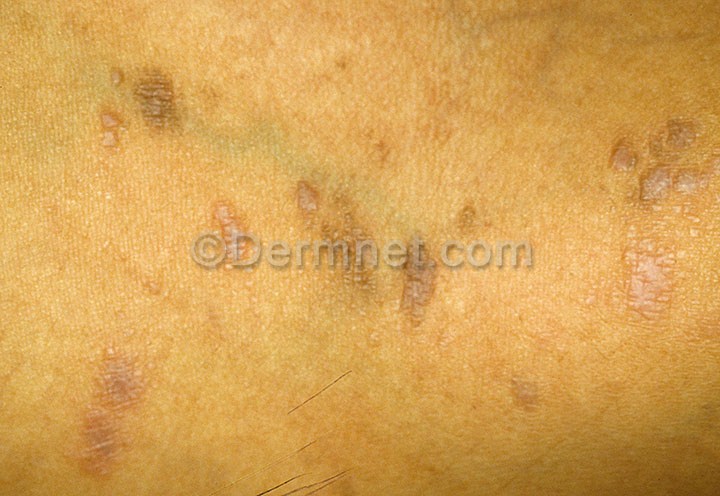
Disease: Nail Fungus and other Nail Disease